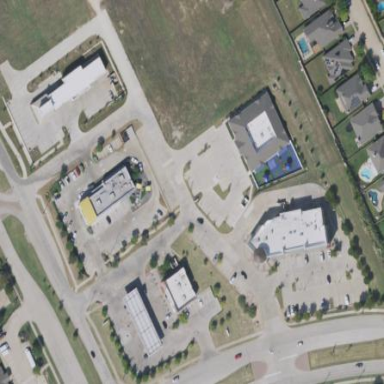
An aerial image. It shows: Retail area.